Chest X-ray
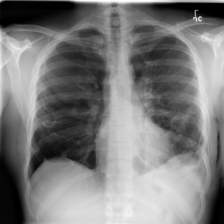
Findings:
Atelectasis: negative
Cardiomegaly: negative
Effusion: negative
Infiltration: negative
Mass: negative
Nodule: negative
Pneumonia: negative
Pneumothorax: positive
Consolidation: negative
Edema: negative
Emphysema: negative
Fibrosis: negative
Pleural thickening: negative
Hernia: negative